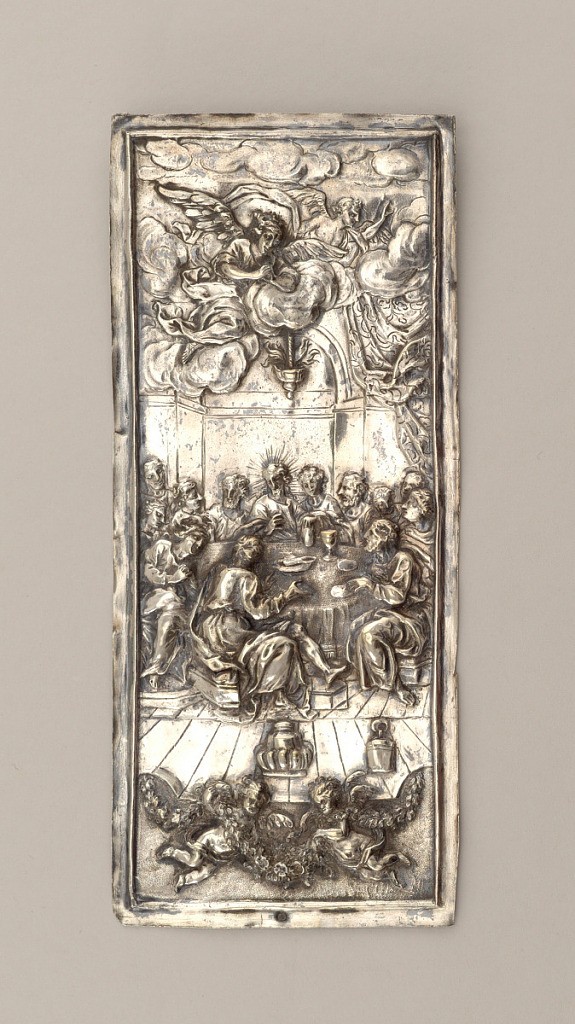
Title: Decorative Plaque Depicting the Last Supper
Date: late 17th–early 18th century
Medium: silver
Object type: decorative plaque
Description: Vertical plaque with three registers. At center, the Last Supper at a round table with Christ in the middle; above, sky with two flying angels in the clouds; below, two cherubim holding garland.